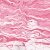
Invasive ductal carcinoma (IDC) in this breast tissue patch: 0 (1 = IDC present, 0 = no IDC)